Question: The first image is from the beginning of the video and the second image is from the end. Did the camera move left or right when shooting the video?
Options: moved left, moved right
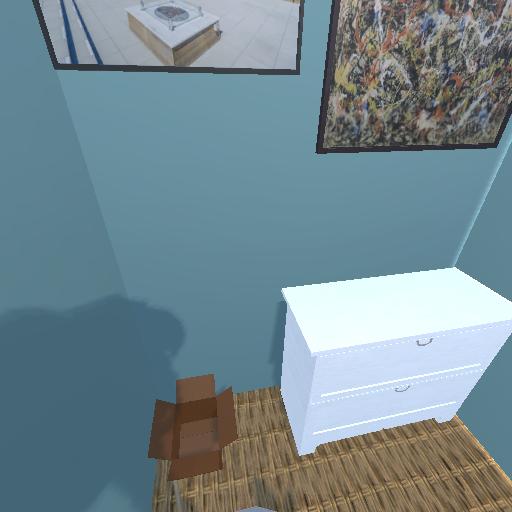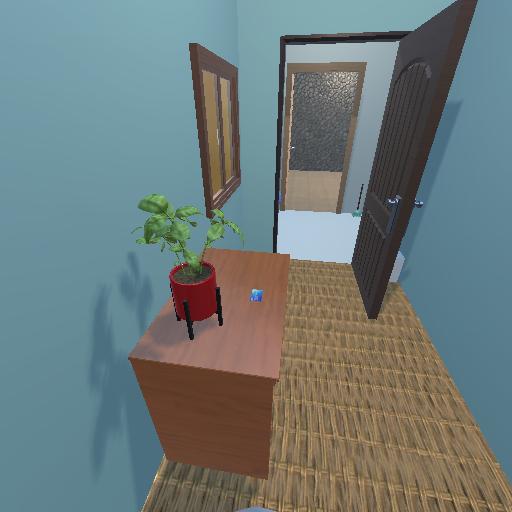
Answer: moved left